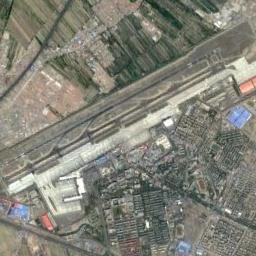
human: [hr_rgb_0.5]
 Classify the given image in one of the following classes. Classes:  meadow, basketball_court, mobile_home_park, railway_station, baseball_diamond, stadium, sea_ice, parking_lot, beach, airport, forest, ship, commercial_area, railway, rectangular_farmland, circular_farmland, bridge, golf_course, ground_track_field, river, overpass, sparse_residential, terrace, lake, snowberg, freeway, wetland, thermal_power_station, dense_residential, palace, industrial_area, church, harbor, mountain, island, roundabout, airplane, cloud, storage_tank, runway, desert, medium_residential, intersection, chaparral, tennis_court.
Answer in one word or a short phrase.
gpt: airport